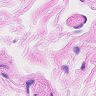
Metastatic tissue present: no